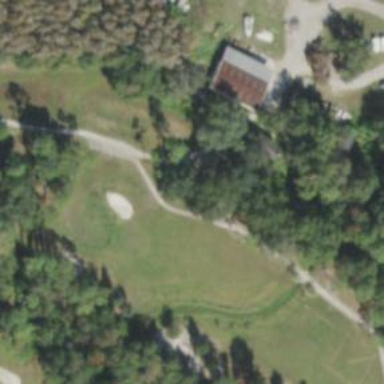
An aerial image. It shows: Path for both roads and golfers.